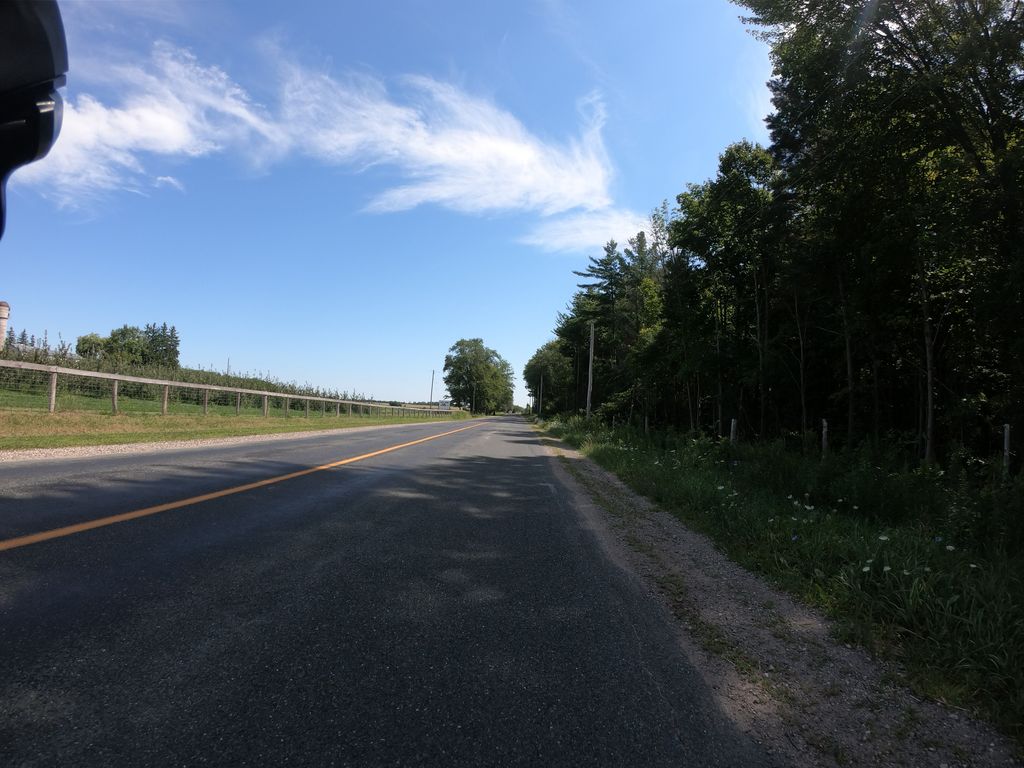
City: kitchener-waterloo